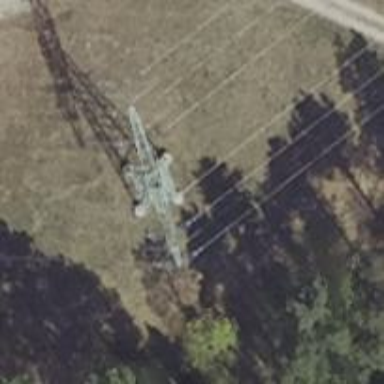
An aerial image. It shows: Power tower.